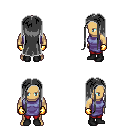
a pixel art fantasy rpg character, male body template, human, tanned skin, chain tabard jacket, red pants, gray extra-long hairstyle, gold gloves, black shoes, four views (front, back, left, right), 2x2 character sprite sheet, small pixel art, hard edges, no anti-aliasing